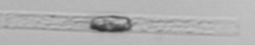
Label: Dactyliosolen_blavyanus